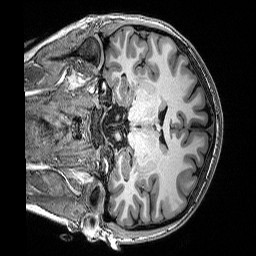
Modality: T1w
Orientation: coronal
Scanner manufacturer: siemens
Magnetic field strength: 3 T
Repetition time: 2.53 s
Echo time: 0.0033 s